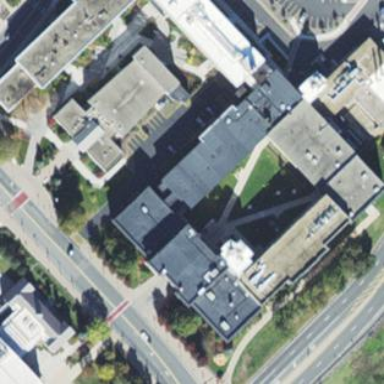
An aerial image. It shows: University building with flat black roof.